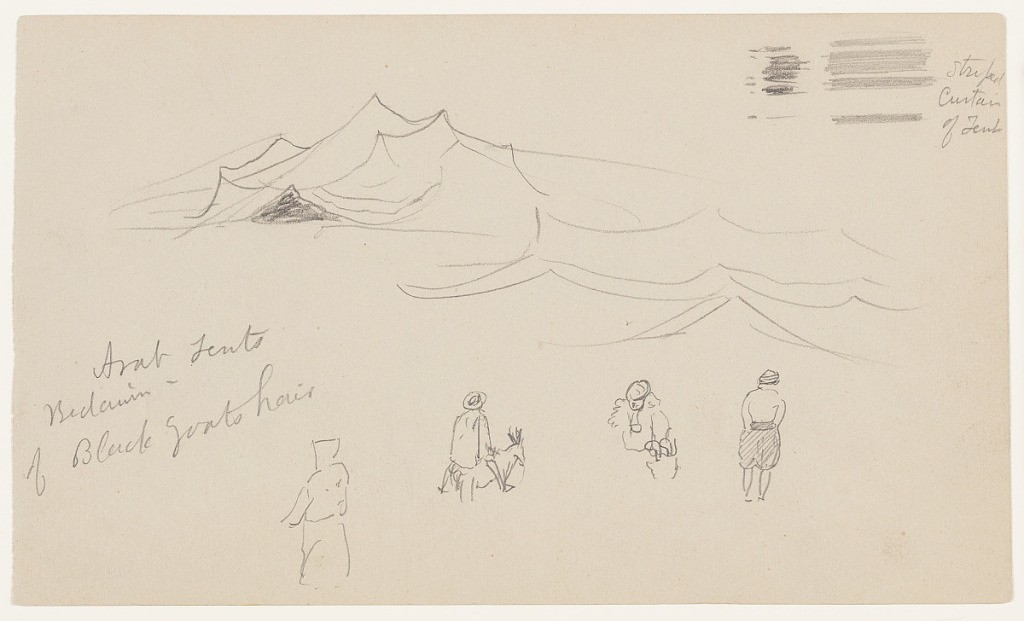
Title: Bedouin Tents with Figures, Palestine (Israel)
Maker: Frederic Edwin Church, American, 1826–1900
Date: February 1868
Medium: Graphite on gray wove paper
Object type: drawing
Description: Sketch of a large, pitched tent put up by Church's Bedouin guides on his expedition to Petra. At upper left, the bulging form of the tent resembles a mountain with many sharp peaks. One particularly tall, sharp peak rises above the others, in the middle of the tent, whose dark, triangular opening is visible at front. Top of another tent shown at center right. Four partial figures studies are also included along lower portion of composition. All figures are shown from rear--one walks with a goat and another appears to carry a bag or basket.